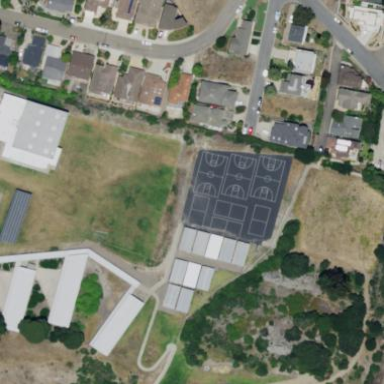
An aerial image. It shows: Asphalt schoolyard for leisure land.